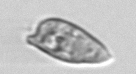
Label: Prorocentrum_dentatum